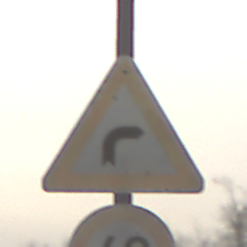
Verkehrszeichen: KurveRechts
Zusatzzeichen unten: Geschwindigkeit60
Umgebung: Outdoor, Nature
Tageszeit: MorningAfternoon
Wetter: PartlyCloudy
Licht: Natural
Jahreszeit: Winter
Kontrast: MediumContrast